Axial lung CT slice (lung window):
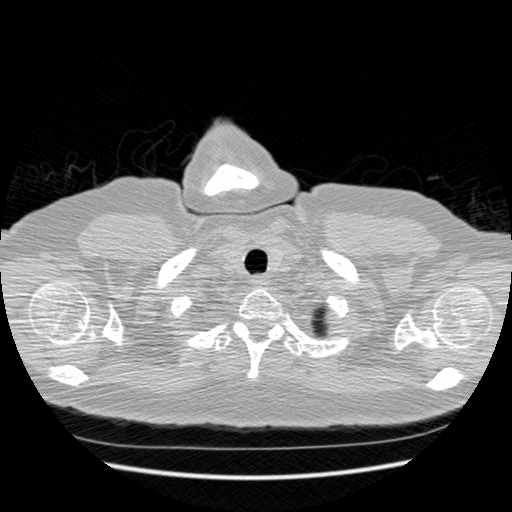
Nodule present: no